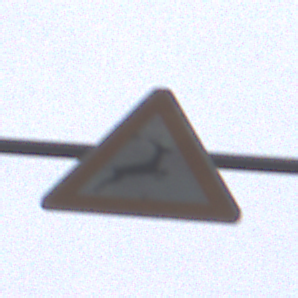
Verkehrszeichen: WildwechselLinks
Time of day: Midday
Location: Outdoor (Nature)
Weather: Overcast
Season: Autumn
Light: Natural